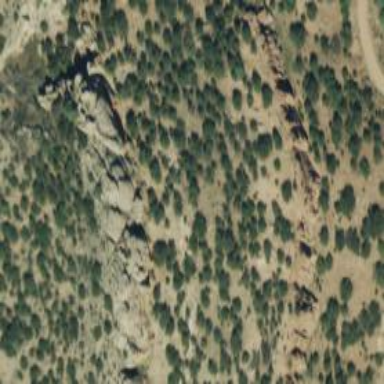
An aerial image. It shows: Cliff in nature.